Question: Is it possible to create an action sheet that looks like the attached image for iOS?

This is the screenshot from the Photo app on iOS6, when you press the action button. I really like the way the options are listed as their icons, rather than horizontal buttons with titles.
I looked through Google and also in Apple's <URL> but I can't seem to find anything that teaches me how to create something like this for my app.
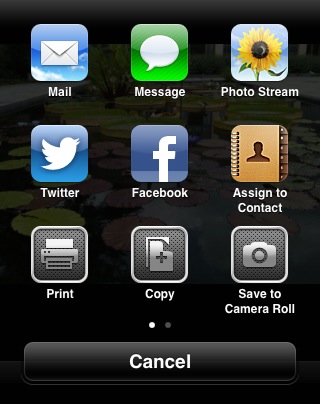
Answer: You can create this by using an Activity View Controller. It's not the same as an Action Sheet.
See Apple's documentation:
<URL>